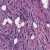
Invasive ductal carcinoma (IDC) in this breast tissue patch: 1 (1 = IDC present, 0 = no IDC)